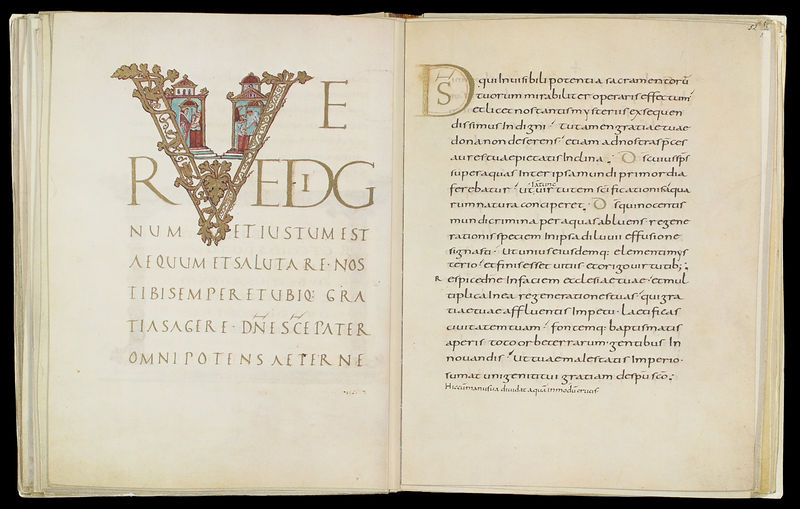
Titel: Drogo Sakramentar
Standort: Herstellungsort: Metz (EU - F)
Institution: Paris, Bibliothèque Nationale
Schlagwörter: türkis, rot, gold, blatt, turm, schrift, papier, dekor, verzierung, buch, türme, seite, text, initiale, seiten, buchseiten, latein, buchmalerei, schrfit, r, d, v